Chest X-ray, PA view. Patient: 47 years old, sex M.
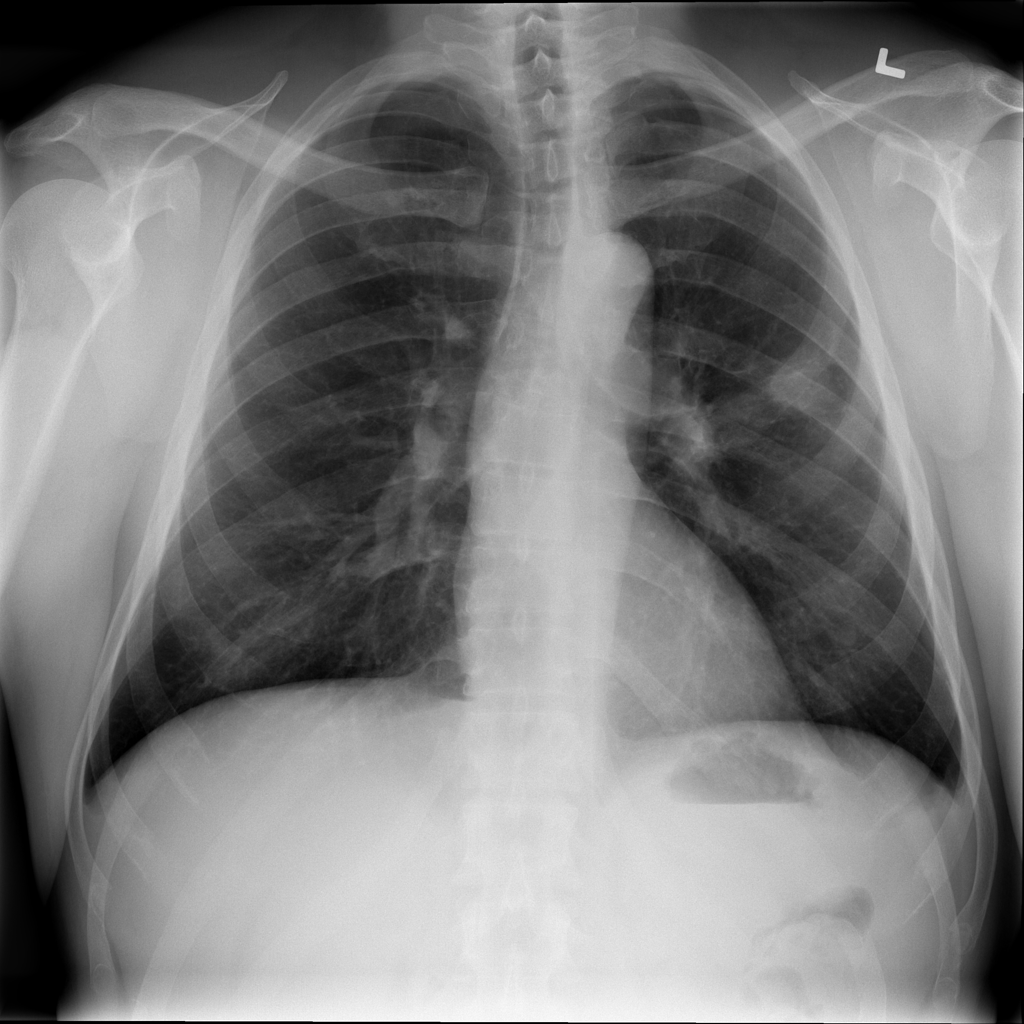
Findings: Nodule